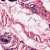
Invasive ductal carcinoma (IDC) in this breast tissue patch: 0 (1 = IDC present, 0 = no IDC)